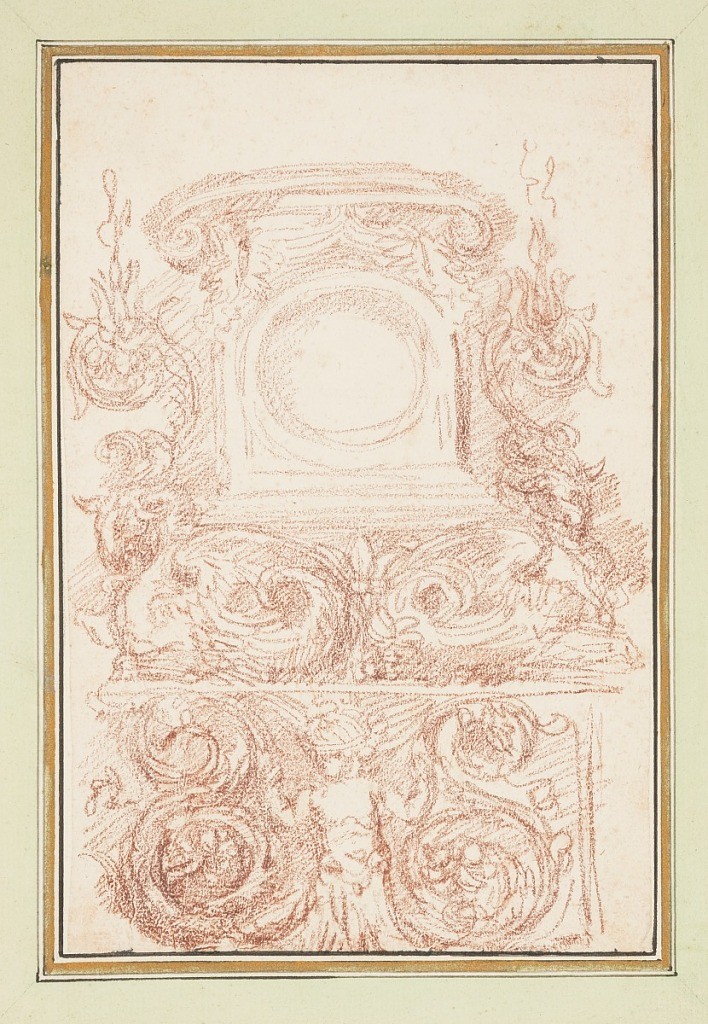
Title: Frame with Blank Oval, and Elaborate Foliage Scroll Decoration, in Dessins d'Ango Ornements et Architecture (Drawings of Ornaments and Architecture by Ango)
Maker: Jean-Robert Ango, French, active in Rome 1759 –1770, d. 1773
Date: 1760–69
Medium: Red chalk on cream laid paper
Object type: Bound drawing
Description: Architectural elements, framed empty oval and scroll decoration with cupid.